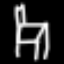
Label: chair